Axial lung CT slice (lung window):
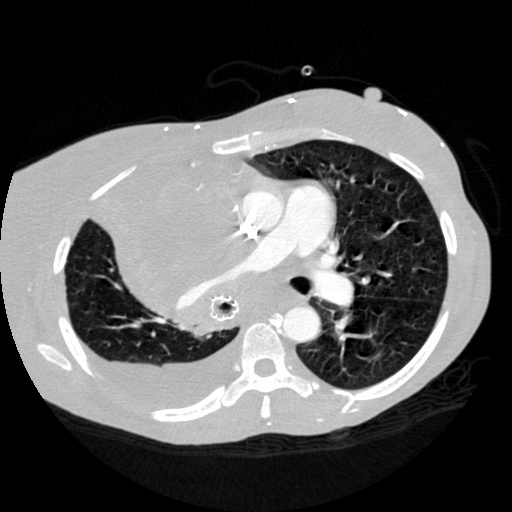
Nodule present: no